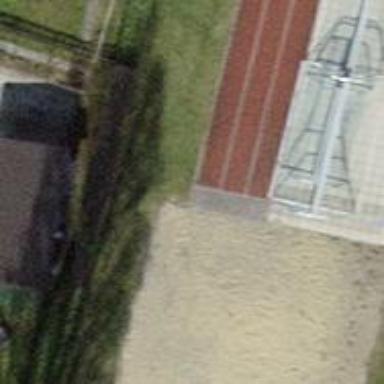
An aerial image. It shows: Tartan track in leisure land.